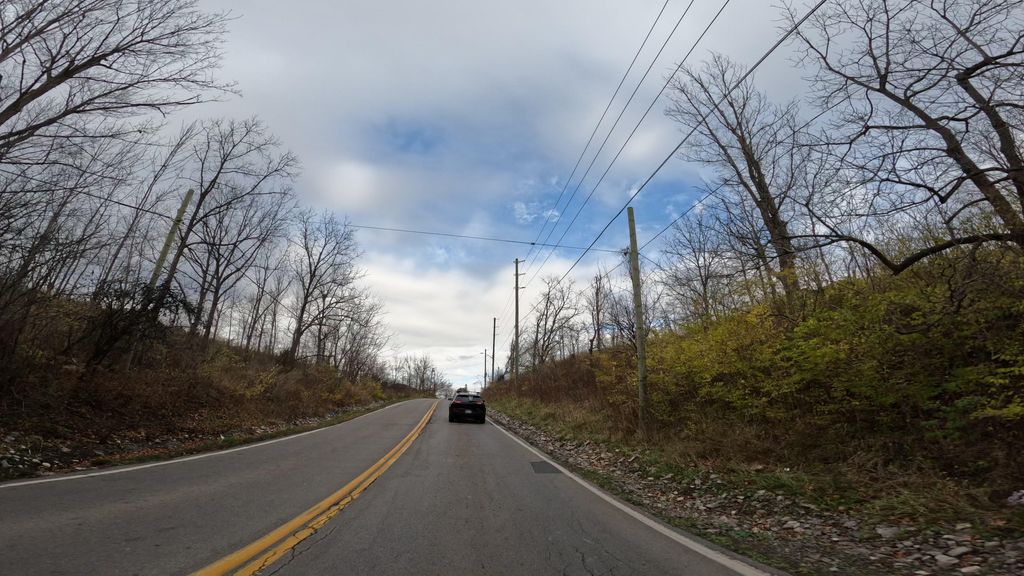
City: hamilton